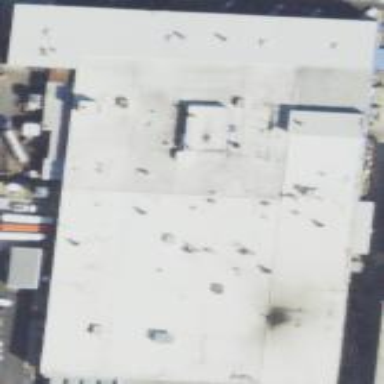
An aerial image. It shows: Warehouse building.